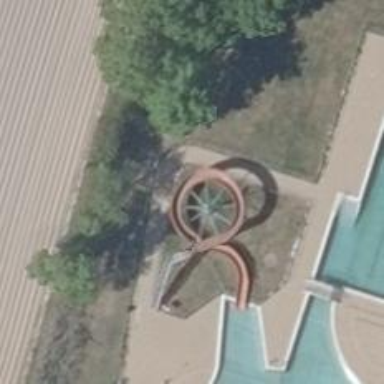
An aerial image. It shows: Water slide attraction.